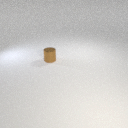
small brown metal cylinder